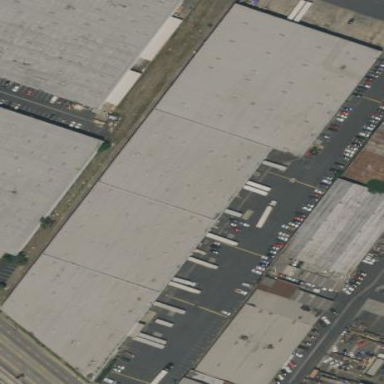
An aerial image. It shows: Warehouse building.